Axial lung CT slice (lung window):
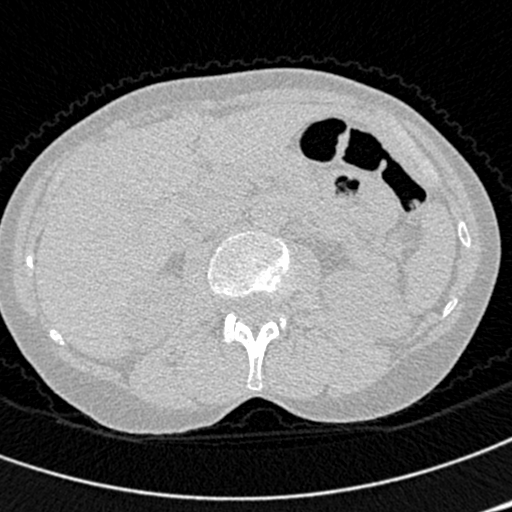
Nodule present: no